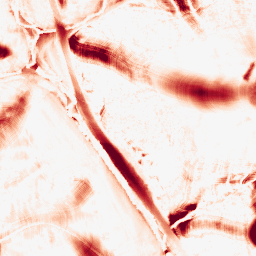
Category: morphological
Decomposition family: morphological_ellipse
Decomposition parameters: operation: opening
width: 50
height: 50
Upsampling method: quintic
Upsampling parameters: scale: 8
Upsampling scale: 8